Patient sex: F
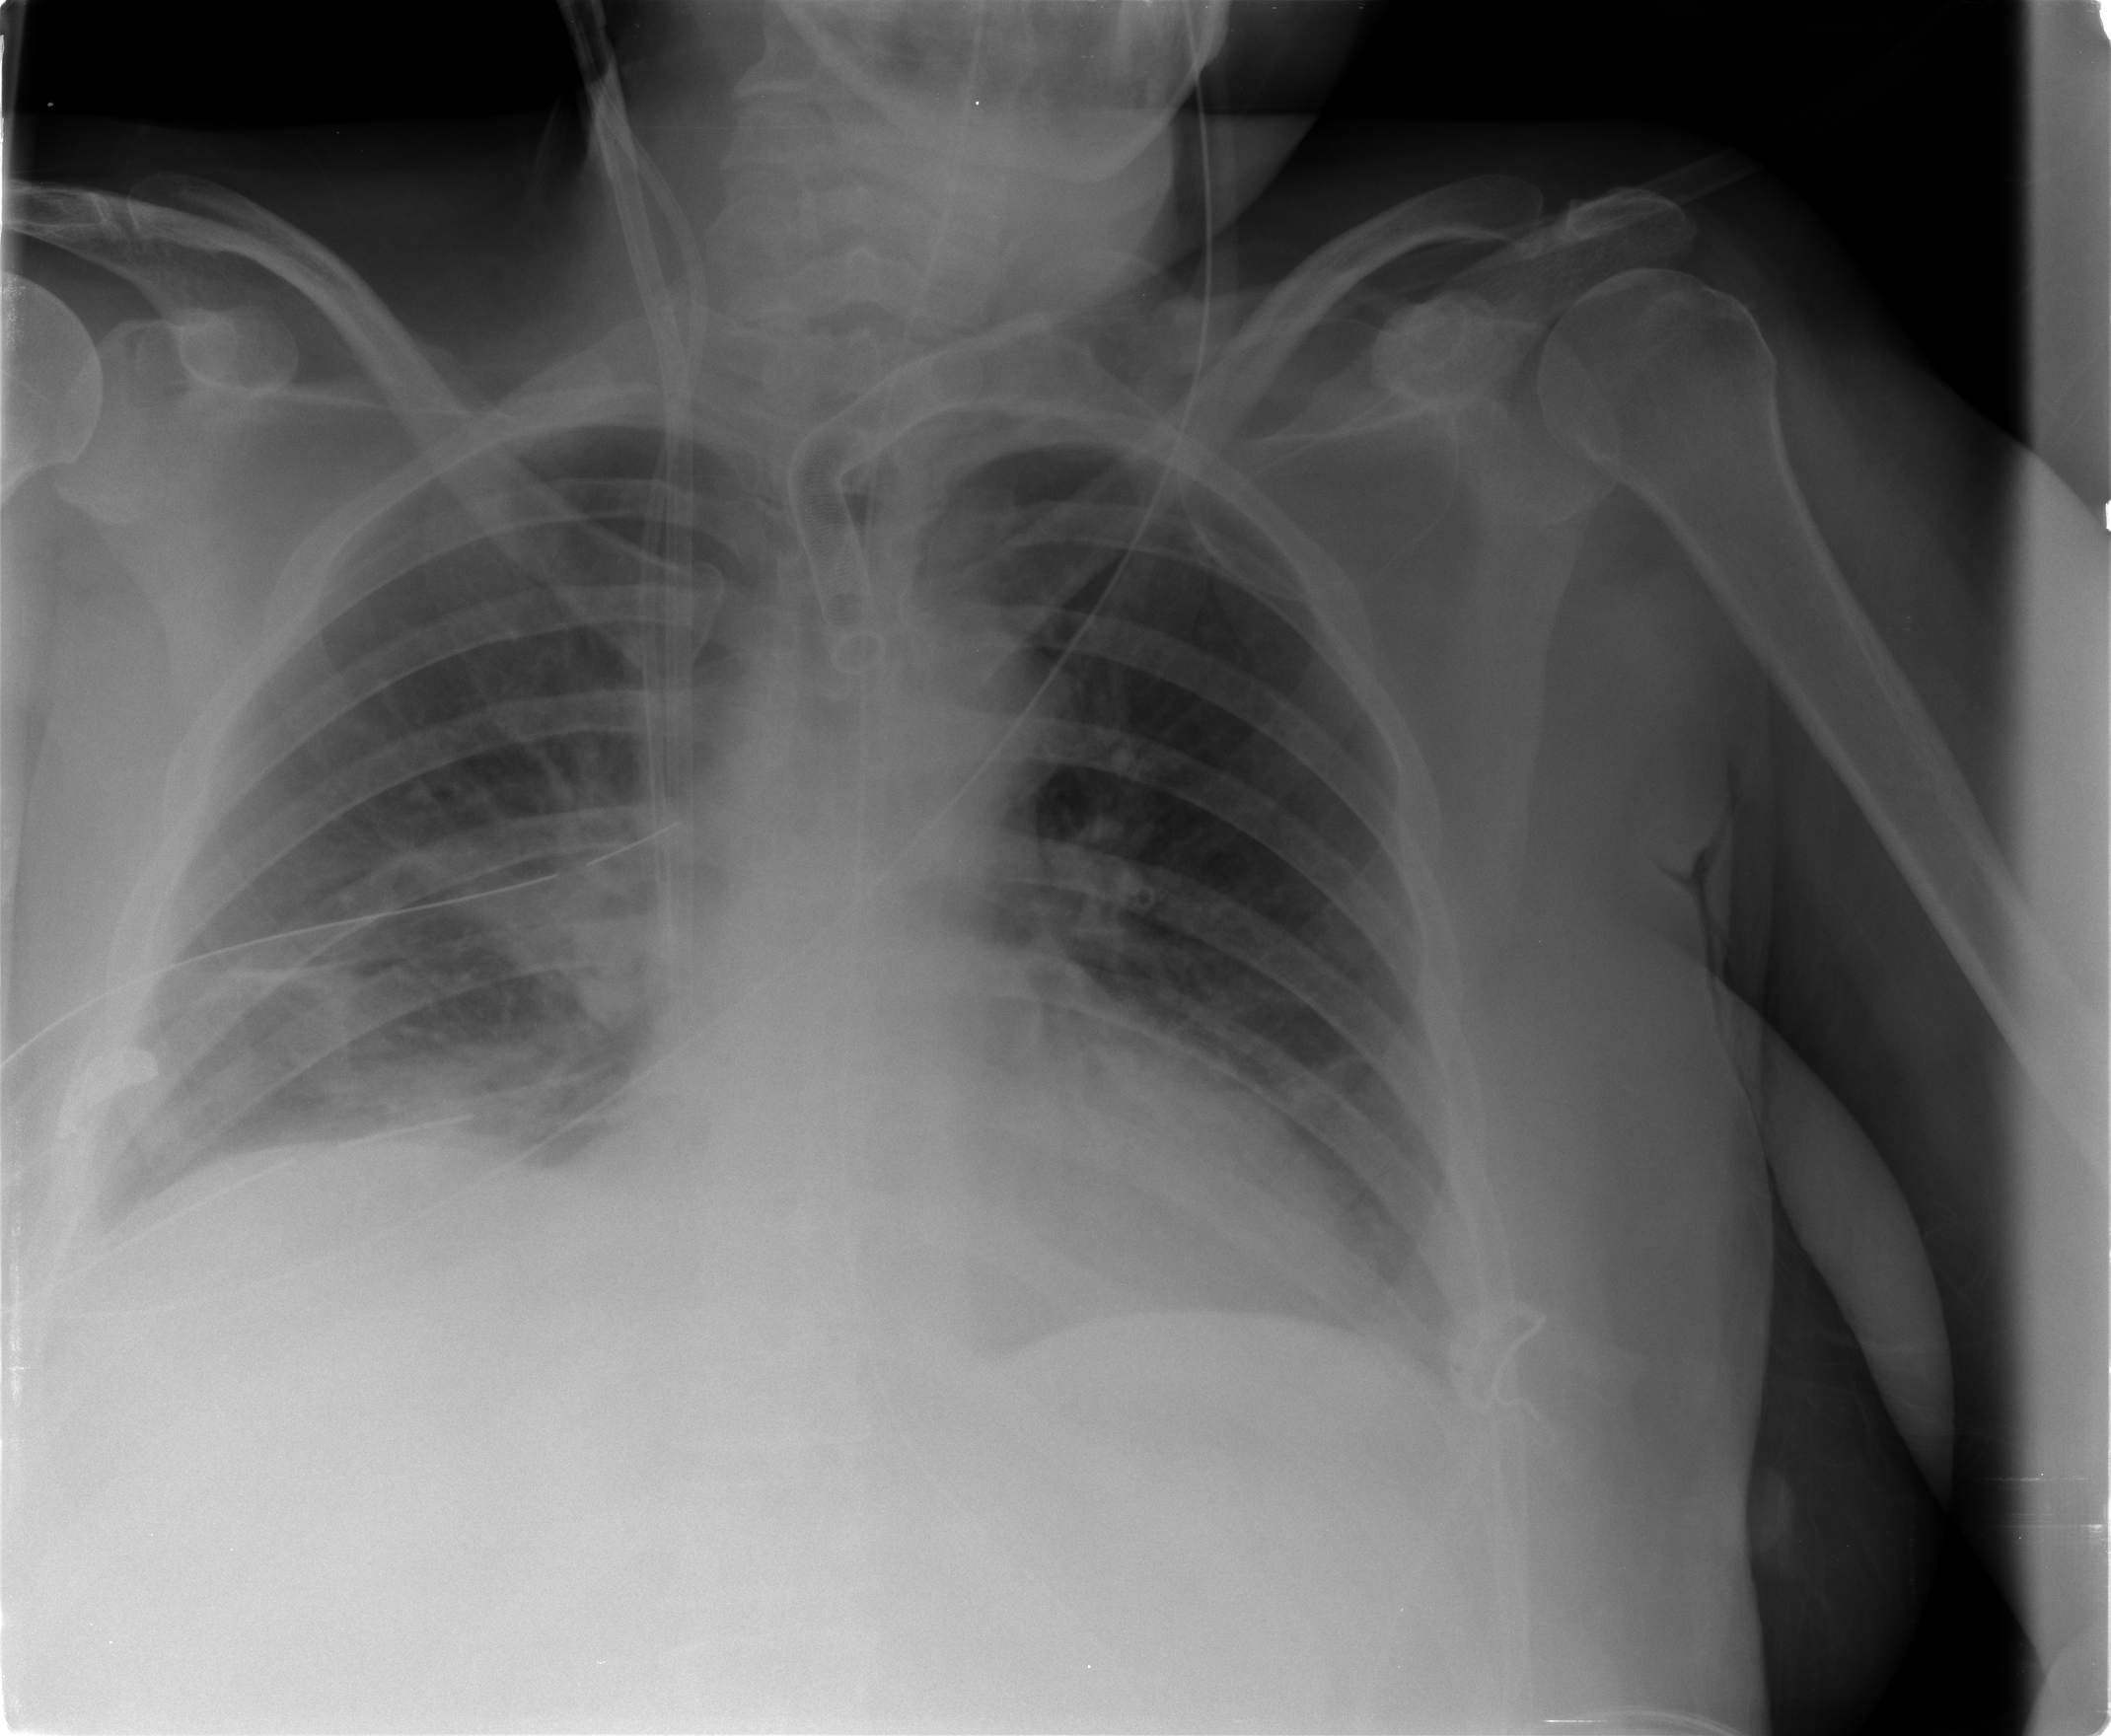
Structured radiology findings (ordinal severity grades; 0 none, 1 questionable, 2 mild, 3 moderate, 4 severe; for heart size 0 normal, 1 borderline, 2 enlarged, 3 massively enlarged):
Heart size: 0
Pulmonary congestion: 2
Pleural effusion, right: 0
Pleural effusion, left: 2
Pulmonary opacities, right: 1
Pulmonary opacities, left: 0
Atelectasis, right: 2
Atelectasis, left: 0